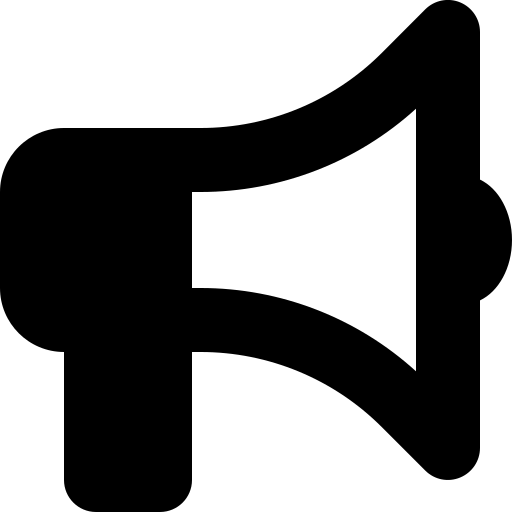
Tags: icon, FontAwesome, fa-icon, solid, bullhorn